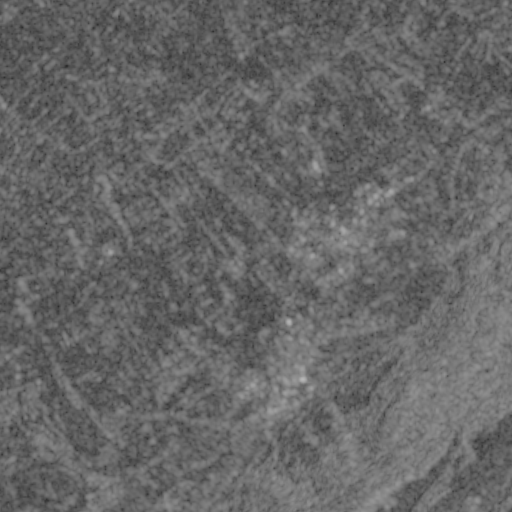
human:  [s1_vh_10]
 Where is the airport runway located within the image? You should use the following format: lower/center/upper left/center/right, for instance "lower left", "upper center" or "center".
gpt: The airport runway is located in the lower left of the image.
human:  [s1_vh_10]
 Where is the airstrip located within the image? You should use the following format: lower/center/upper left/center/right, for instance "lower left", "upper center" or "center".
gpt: The airstrip is located in the lower left of the image.
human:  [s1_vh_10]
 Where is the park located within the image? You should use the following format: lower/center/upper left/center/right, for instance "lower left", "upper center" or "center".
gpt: The park is located in the center right of the image.
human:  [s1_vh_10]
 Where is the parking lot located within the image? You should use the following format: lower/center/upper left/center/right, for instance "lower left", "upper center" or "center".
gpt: The parking lot is located in the center right of the image.
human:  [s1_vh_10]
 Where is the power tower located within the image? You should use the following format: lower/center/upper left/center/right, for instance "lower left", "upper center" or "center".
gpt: The power tower is located in the lower left of the image.
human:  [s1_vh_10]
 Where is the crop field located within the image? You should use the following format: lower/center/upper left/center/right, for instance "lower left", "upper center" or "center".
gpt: There is no crop field in the image.

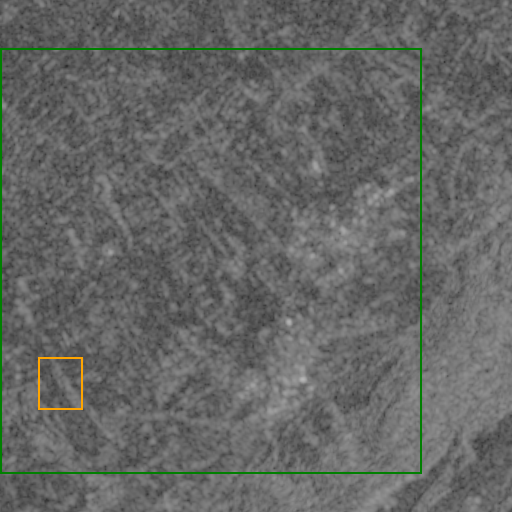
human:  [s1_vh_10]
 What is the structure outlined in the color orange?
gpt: The structure outlined in orange is an airstrip.
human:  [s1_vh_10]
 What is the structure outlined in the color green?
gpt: The structure outlined in green is a crop field.
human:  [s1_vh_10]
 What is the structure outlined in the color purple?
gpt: There is no purple outline.